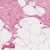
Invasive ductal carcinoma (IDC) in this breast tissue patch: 0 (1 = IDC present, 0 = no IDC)